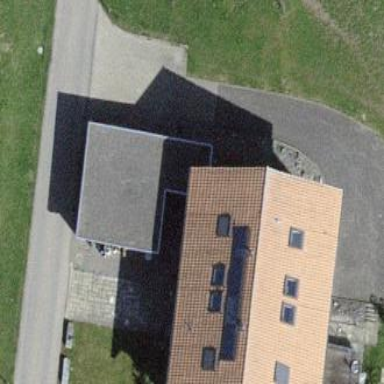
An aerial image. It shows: Group of garages.